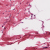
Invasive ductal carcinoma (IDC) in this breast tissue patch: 0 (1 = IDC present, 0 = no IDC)